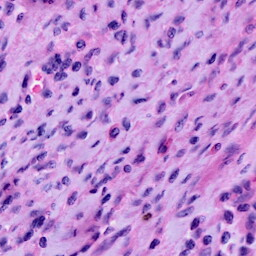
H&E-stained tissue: Cervix